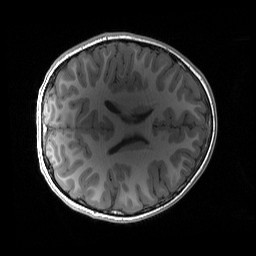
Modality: T1w
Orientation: axial
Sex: male
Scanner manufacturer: siemens
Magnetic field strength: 3 T
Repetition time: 1.9 s
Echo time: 0.00243 s